Field crop: maize
Growth stage: 2
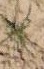
Species: salsola